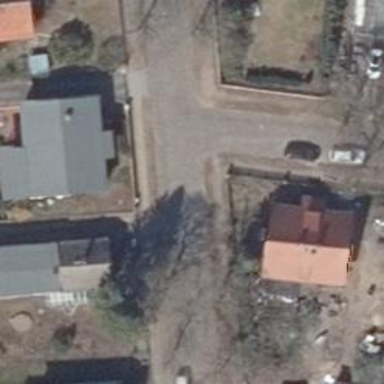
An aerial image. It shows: Residential road.